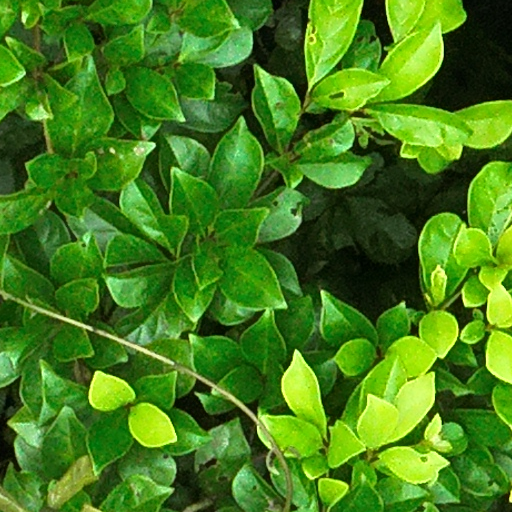
Species: Terminalia amazonia
GBIF accepted scientific name: Terminalia amazonica
Crown area (m\u00b2): 81.778